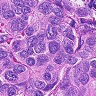
Metastatic tissue present: yes